Interaction volume radius: 5 \u00c5
Interaction volume height: 20 \u00c5
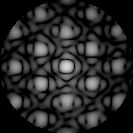
Disorder parameter: 0.1853